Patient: sex M, age 68
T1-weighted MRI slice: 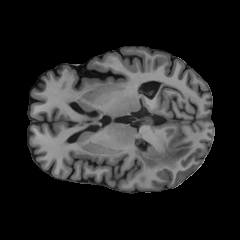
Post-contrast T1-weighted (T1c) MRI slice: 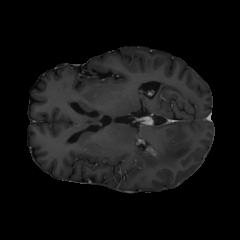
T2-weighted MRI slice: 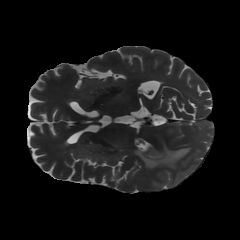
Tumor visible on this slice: yes
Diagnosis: Glioblastoma, IDH-wildtype
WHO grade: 4